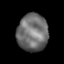
Tissue: lung
Cell type: Epithelial cells
Senescence score: 0.2387
Nuclear area (px): 1126
Mean DAPI intensity: 110.988